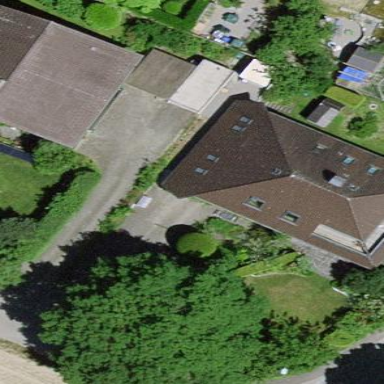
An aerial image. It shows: Residential building.